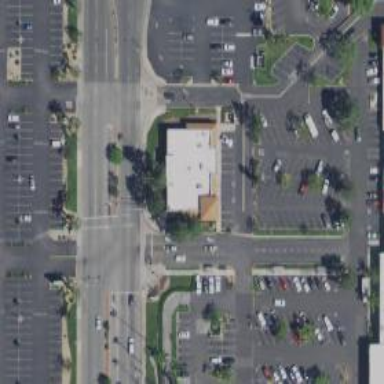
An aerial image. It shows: Parking space.